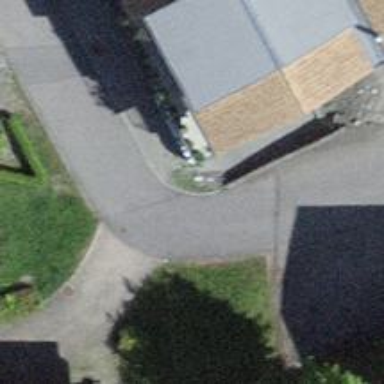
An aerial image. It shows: Residential road.